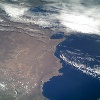
Label: land